Brain MRI, t1w sequence, axial 2D slice.
Patient: age 38, sex F, weight 95 kg, height 1.95 m
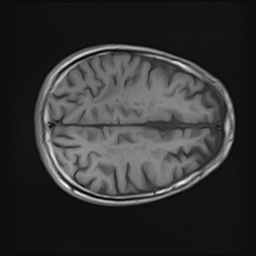